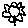
Label: flower